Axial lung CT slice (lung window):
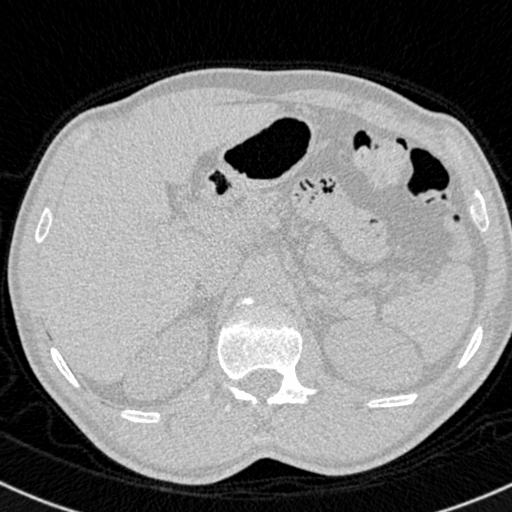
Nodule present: no